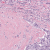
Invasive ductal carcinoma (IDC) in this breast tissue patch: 1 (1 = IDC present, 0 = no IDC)